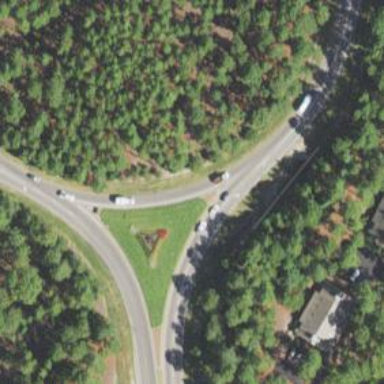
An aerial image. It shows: Roundabout on primary highway.